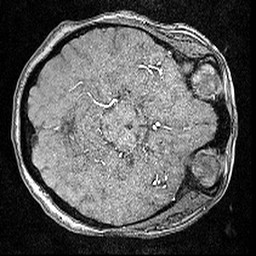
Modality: angio
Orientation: axial
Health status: ill
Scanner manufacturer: siemens
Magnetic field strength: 3 T
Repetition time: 0.023 s
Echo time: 0.00418 s